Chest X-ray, PA view. Patient: 62 years old, sex M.
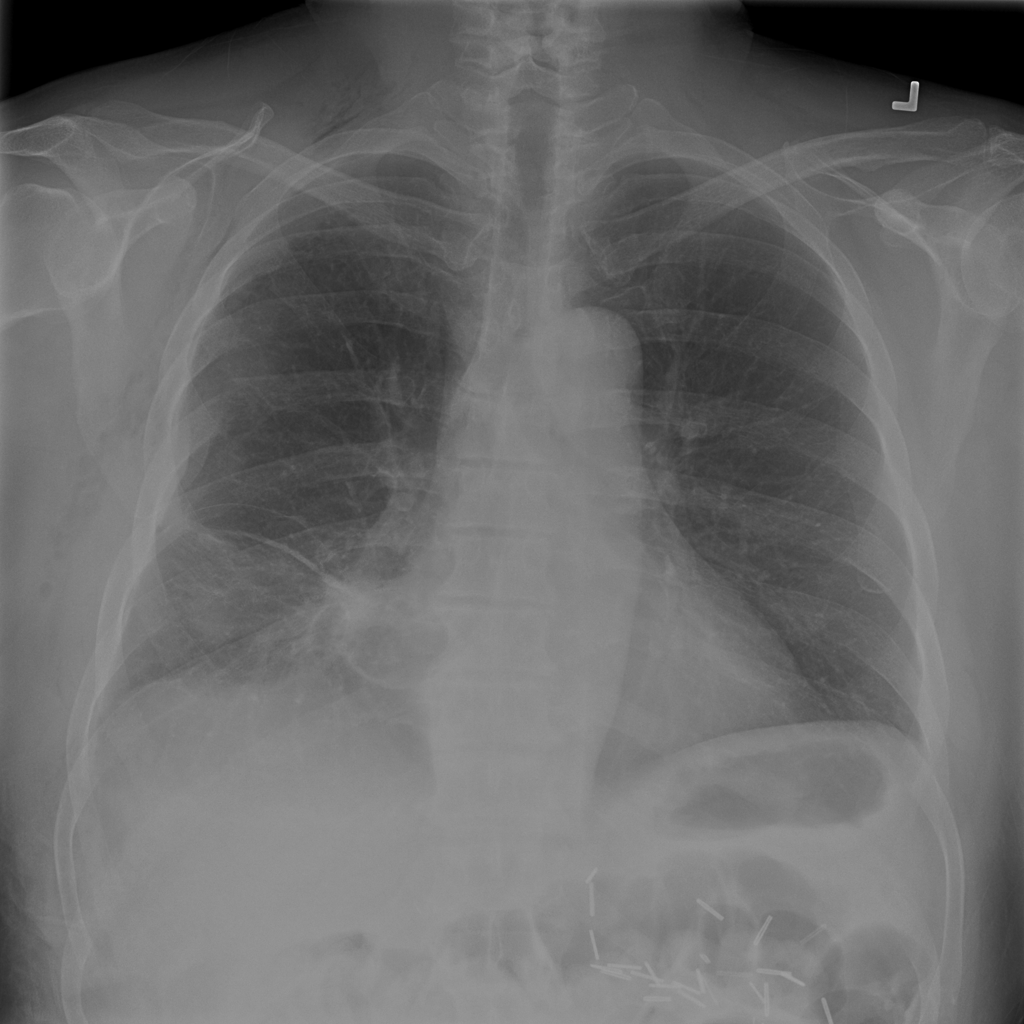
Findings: No Finding